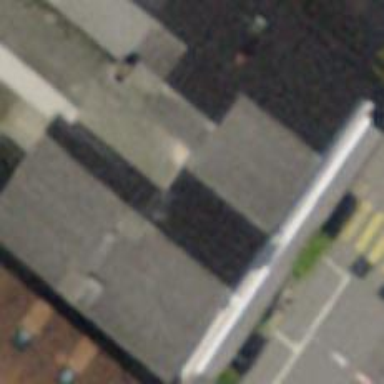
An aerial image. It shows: Restaurant.